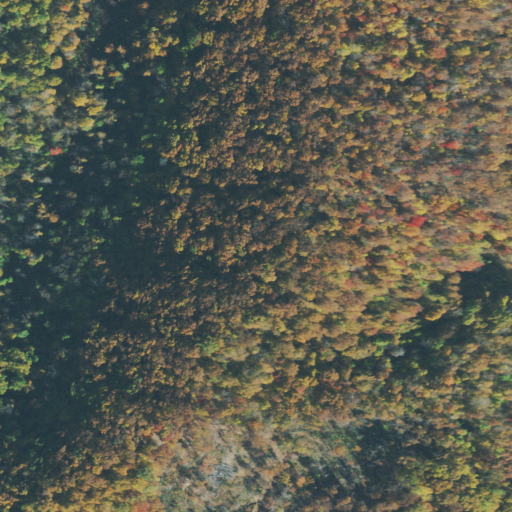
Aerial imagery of mountain in Tennessee named Round Top containing only deciduous forest